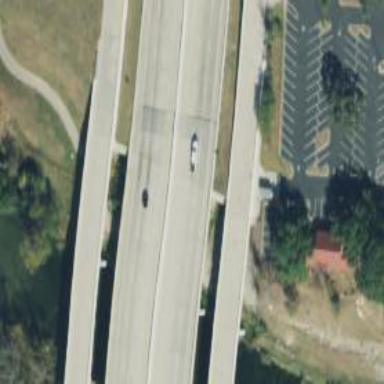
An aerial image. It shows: Tertiary road with asphalt surface passing over bridge with frontage road.